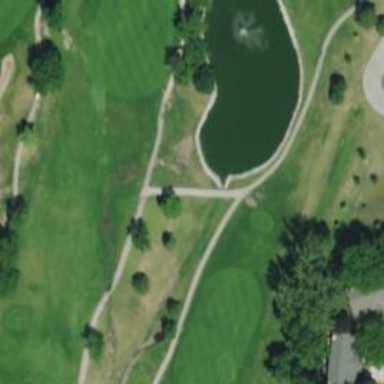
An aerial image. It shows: Well-maintained path used as golf cart path. The tracktype is grade1.